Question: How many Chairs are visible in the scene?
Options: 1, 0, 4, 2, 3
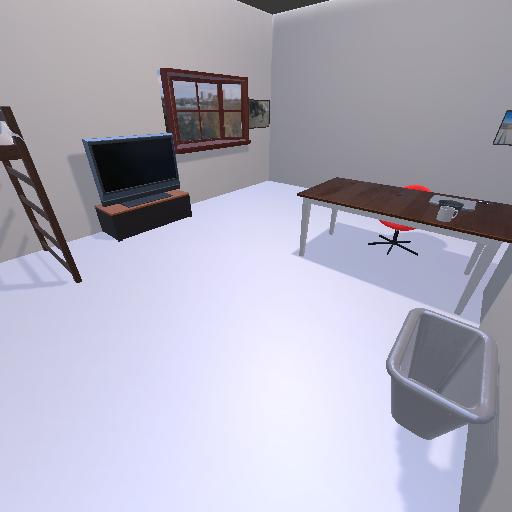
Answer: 1